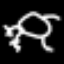
Label: frog